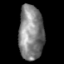
Tissue: skin
Cell type: Fibroblasts
Senescence score: 0.7321
Nuclear area (px): 1323
Mean DAPI intensity: 130.872